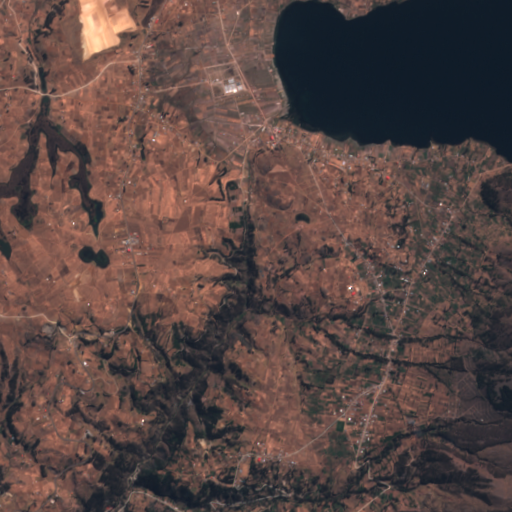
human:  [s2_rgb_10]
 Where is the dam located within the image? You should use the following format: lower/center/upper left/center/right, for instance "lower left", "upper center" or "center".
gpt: The dam is located in the upper left of the image.
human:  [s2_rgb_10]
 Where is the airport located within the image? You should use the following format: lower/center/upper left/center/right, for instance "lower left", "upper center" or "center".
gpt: There is no airport in the image.